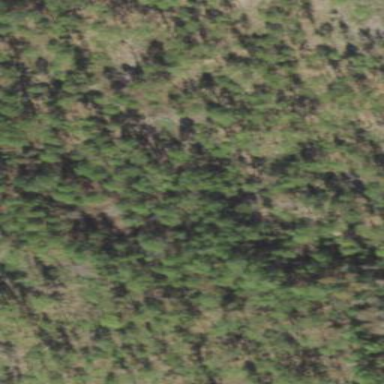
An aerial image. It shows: Mesic flatwoods forest area.